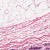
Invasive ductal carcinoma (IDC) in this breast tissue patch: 0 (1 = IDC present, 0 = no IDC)